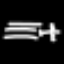
Label: airplane